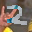
Label: 2